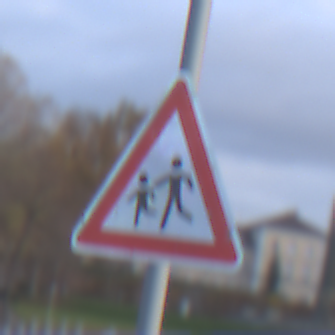
Verkehrszeichen: KinderRechts
Umgebung: Outdoor, Suburban
Tageszeit: SunriseSunset
Wetter: PartlyCloudy
Licht: Natural
Jahreszeit: NotSpecified
Kontrast: LowContrast